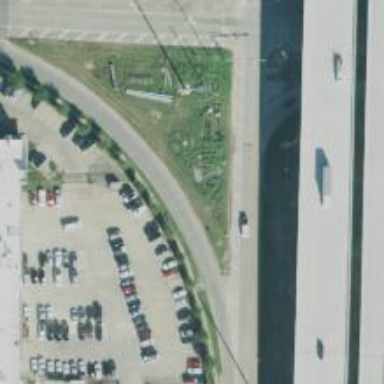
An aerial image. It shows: Frontage road connected to secondary link road.